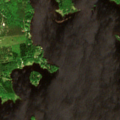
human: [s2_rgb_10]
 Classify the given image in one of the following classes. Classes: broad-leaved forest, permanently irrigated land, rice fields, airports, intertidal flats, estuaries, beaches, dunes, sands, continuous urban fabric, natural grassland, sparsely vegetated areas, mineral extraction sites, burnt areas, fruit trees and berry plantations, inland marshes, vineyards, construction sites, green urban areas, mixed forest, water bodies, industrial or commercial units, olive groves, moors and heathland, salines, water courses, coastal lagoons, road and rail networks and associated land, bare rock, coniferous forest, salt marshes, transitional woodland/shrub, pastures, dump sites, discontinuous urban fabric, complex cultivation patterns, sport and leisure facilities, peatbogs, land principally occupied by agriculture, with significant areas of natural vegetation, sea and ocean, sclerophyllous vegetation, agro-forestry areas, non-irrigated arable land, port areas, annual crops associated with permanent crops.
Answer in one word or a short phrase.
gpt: mixed forest, sea and ocean